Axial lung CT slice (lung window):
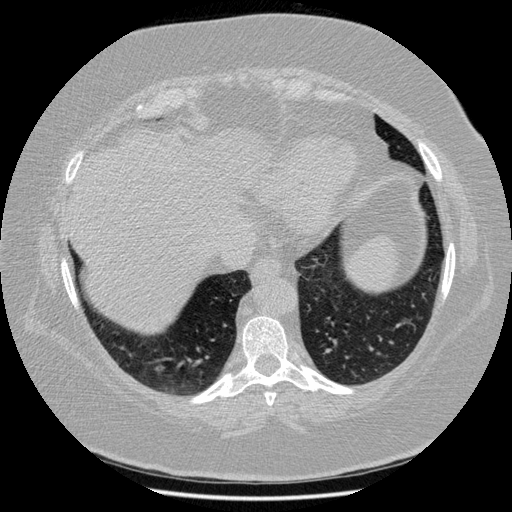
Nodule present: no